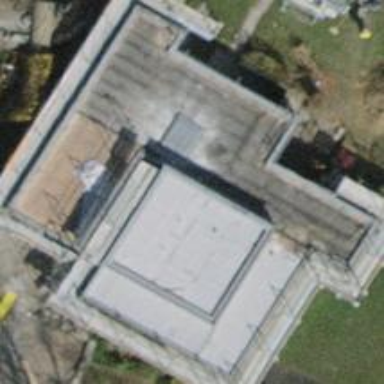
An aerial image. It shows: Kindergarten building.